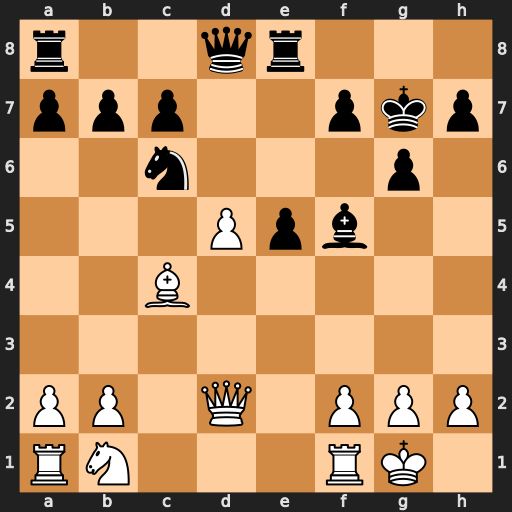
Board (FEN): r2qr3/ppp2pkp/2n3p1/3Ppb2/2B5/8/PP1Q1PPP/RN3RK1
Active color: w
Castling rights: -
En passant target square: -
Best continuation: dxc6 Qxd2 Nxd2